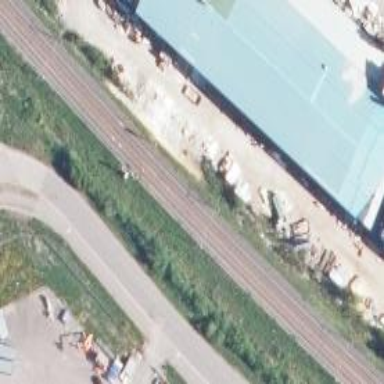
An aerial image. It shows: Railway with continuous electrified contact lines.